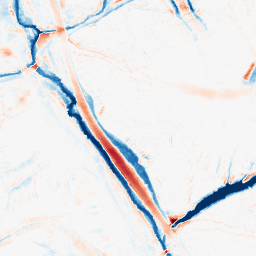
Category: morphological
Decomposition family: morphological
Decomposition parameters: operation: average
size: 10
Upsampling method: edge_directed
Upsampling parameters: scale: 4
Upsampling scale: 4